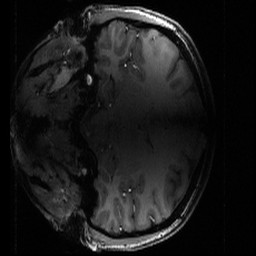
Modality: T1w
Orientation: coronal
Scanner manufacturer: siemens
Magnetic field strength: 6.98 T
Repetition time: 3.1 s
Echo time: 0.00345 s